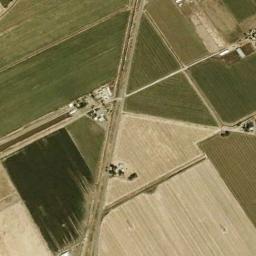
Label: rectangular_farmland